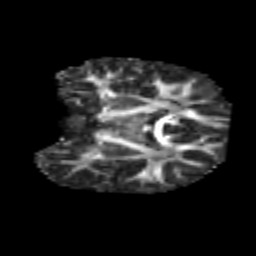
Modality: FA
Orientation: coronal
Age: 6
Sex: male
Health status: healthy